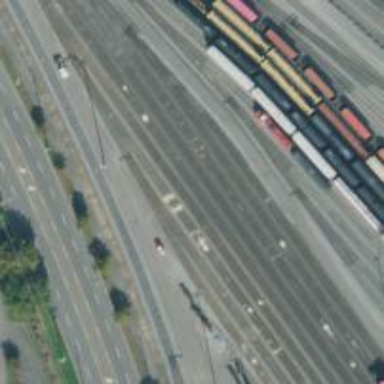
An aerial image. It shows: Railway yard.